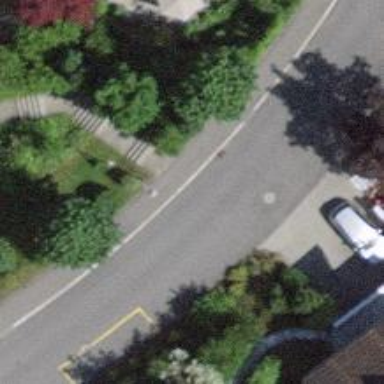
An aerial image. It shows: Road with steps.